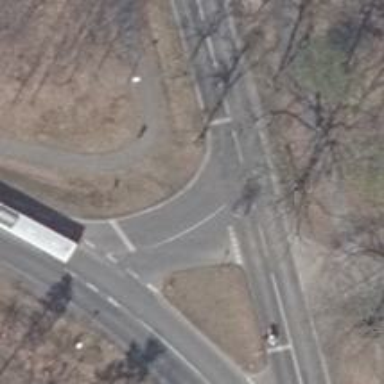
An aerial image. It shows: Secondary road with asphalt surface.